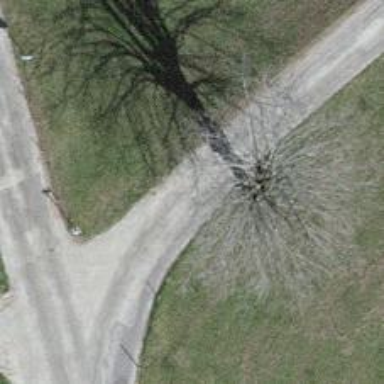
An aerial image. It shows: Unclassified road with paved surface.